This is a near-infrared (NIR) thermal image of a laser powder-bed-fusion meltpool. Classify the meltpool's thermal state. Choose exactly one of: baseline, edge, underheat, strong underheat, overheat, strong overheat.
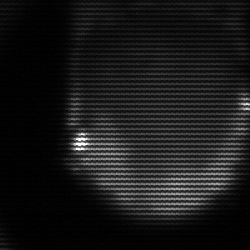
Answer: edge